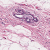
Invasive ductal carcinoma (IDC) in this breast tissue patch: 0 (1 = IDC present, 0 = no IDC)